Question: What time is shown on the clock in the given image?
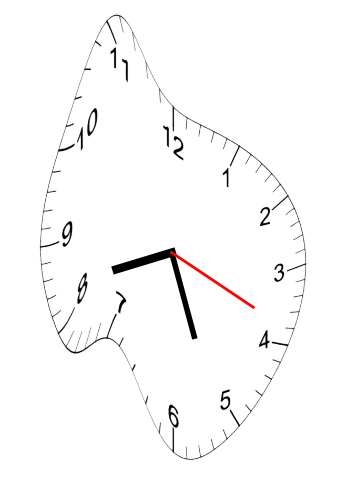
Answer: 08:26:19